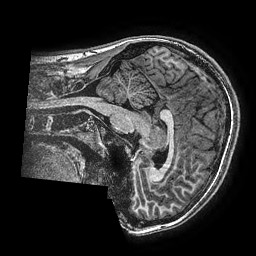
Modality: T1w
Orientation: sagittal
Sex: male
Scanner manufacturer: ge
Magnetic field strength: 3 T
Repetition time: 0.00766 s
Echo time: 0.003476 s